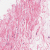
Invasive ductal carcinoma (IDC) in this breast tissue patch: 0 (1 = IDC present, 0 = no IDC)